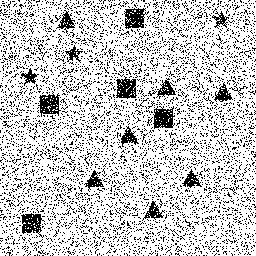
Squares: 5
Triangles: 7
Stars: 3
Total shapes: 15